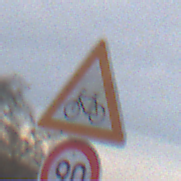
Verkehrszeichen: RadverkehrRechts
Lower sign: Geschwindigkeit90
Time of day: MorningAfternoon
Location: Outdoor (Suburban)
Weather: Overcast
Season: NotSpecified
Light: Natural